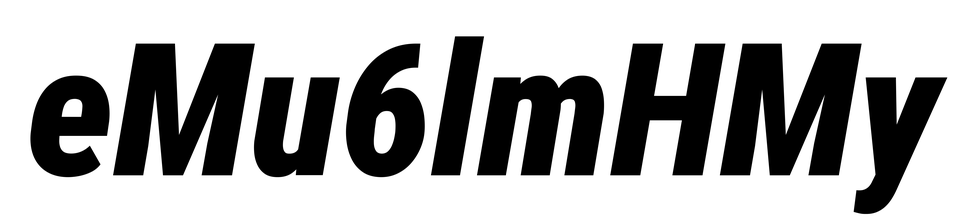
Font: Roboto-Italic_Condensed_Black_Italic